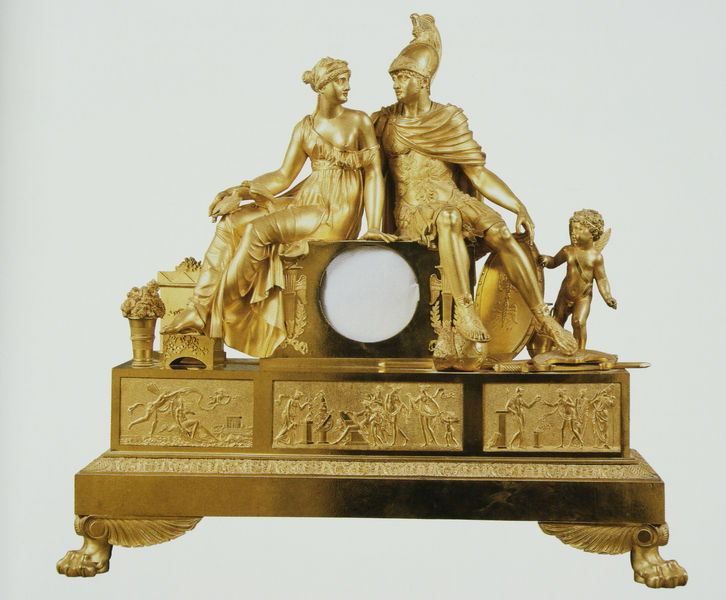
Titel: Kaminuhr
Standort: St. Petersburg
Institution: Schloss Pawlowsk
Schlagwörter: flügel, gott, mann, nackt, weiß, menschen, sitzen, blumen, brust, busen, frau, paris, tisch, zeichen, dame, gespräch, ornament, rahmen, sockel, bild, schilf, figur, gewand, gold, haare, kind, klassizismus, paar, kreis, engel, putte, putto, skulptur, statue, vase, relief, füße, bilder, liebe, blumenvase, hocker, figuren, kaiser, könig, verzierung, muse, uhr, sandalen, bronze, plastik, edel, foto, fotografie, photographie, schild, antike, waffen, helm, krallen, kunst, mythologie, göttin, rüstung, rom, zuneigung, photo, wappen, standuhr, sandale, löwen, antik, götter, toga, griechisch, mythos, krieger, eros, griechenland, perseus, venus, sammlung, löwe, apoll, hermes, zierde, golden, zeit, schatulle, merkur, amor, putten, reliefs, geflügelt, tunika, mars, kleinplastik, gegenstand, kunsthandwerk, putti, szenen, gehäuse, kästchen, tatzen, schatz, antikisch, apollo, cupido, römisch, helena, apollon, aufsatz, ägyptisch, fußschemel, metopen, figurenfries, uhrwerk, fra, pranken, aphrodite, löwenfüße, standfuss, treibarbeit, ares, fortuna, rezeption, daphne, puttp, kunstsammlung, grazie, kaminuhr, tatzenfüße, amorä, fusshocker, löwenfüse, uhrgehäuse, stauteun, kuind, kimd, uhrengehäuse, steinbein, schatzsammlung